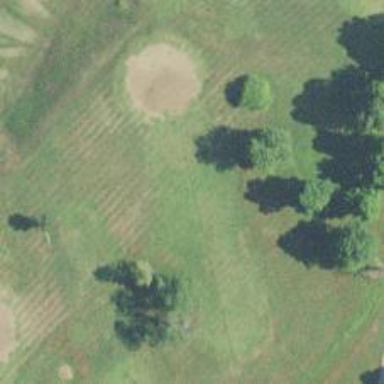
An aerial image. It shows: View of golf hole.